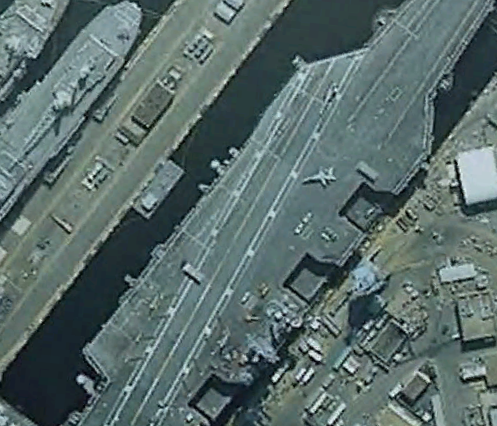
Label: Nimitz-class_aircraft_carrier